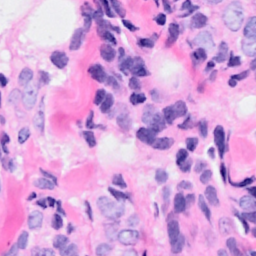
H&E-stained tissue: Breast